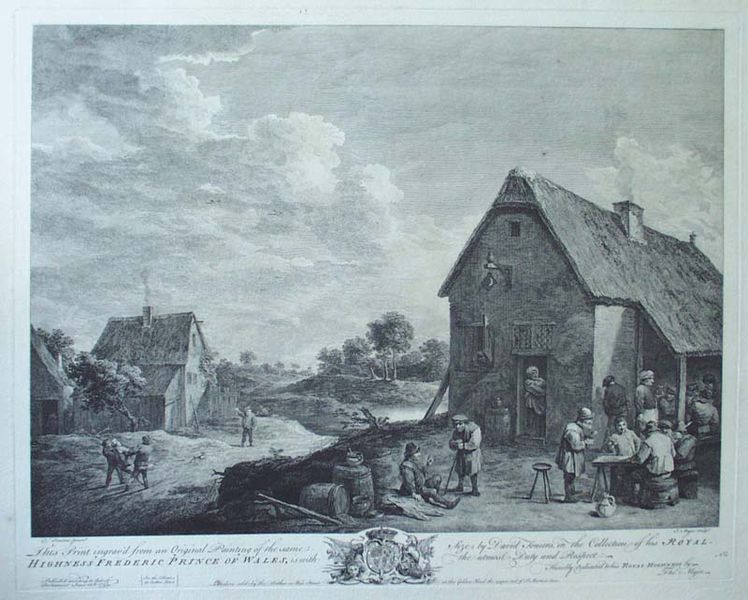
Titel: Bauern vor einem Gasthaus
Künstler: Thomas Major
Standort: Karlsruhe
Institution: Staatliche Kunsthalle Karlsruhe
Schlagwörter: baum, blau, gemälde, himmel, wolken, bäume, frauen, landschaft, menschen, sitzen, fenster, frau, grau, holz, hut, männer, schwarz, stroh, stuhl, tisch, tür, weiss, zeichnung, dach, gebäude, haus, tiere, weg, wiese, alt, kneipe, trinken, wand, wirtschaft, arm, rahmen, bild, niederlande, häuser, hügel, hütte, rauch, land, blatt, wald, arbeit, bauern, genre, kamin, kamine, karren, schornstein, krug, balkon, schrift, spieler, gehstock, bündel, ernte, dorf, giebel, grafik, graphik, frederic, bauernhof, pause, platz, hocker, rand, schemel, essen, spielen, bauer, stütze, reetdach, scheune, strohdach, restaurant, druck, druckgraphik, schraffur, schwarz weiß, radierung, stich, streit, text, fass, bleistiftzeichnung, wappen, karte, prinz, bauernhaus, stall, bettler, flämisch, fässer, trinker, kupferstich, armut, englisch, sitzmöbel, royal, gasthaus, schänke, wirtshaus, zecher, legende, schenke, beischrift, britisch, flandern, wirtin, manner, pub, logo, wales, 1600, manm, prince, wales prince, dutch, tflämisch, gemäldereproduktion, prince of wales, gastjais